Interaction volume radius: 5 \u00c5
Interaction volume height: 15 \u00c5
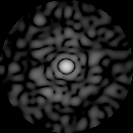
Disorder parameter: 0.8572